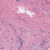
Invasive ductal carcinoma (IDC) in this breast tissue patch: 1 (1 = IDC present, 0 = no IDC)